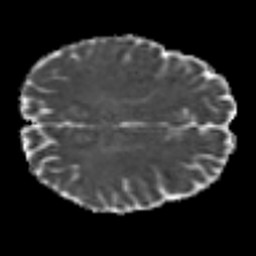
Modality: MD
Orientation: axial
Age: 22
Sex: male
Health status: healthy
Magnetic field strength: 3 T
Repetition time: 7 s
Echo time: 0.0926 s